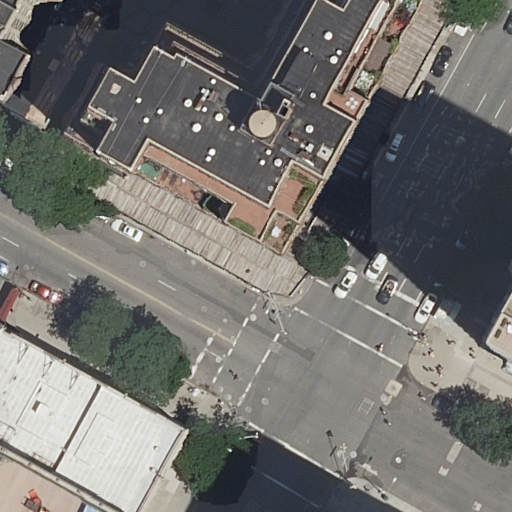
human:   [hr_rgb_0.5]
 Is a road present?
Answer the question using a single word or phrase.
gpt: yes

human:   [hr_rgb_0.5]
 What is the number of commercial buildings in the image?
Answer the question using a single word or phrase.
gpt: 0

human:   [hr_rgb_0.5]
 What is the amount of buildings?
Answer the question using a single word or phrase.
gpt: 6

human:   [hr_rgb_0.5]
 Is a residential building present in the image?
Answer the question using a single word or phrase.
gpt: yes

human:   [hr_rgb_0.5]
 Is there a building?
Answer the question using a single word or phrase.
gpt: yes

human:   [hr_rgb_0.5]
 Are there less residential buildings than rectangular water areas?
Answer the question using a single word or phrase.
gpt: no

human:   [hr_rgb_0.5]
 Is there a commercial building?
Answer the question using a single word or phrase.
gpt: no

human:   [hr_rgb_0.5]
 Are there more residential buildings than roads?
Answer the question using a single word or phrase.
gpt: yes

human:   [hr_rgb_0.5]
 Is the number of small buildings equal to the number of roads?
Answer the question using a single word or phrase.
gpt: no

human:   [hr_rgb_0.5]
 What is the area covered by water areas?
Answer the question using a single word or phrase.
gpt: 0m2

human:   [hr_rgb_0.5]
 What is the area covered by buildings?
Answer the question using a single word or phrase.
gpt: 3214m2

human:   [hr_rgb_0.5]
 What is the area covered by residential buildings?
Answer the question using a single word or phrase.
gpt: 3214m2

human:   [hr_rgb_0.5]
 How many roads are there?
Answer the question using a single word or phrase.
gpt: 3

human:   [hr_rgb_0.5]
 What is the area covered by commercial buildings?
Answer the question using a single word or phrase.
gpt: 0m2

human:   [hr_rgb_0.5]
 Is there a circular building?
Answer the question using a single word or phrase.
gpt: no

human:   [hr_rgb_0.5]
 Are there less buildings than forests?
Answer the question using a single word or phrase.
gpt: no

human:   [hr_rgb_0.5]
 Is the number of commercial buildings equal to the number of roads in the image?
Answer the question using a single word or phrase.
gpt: no

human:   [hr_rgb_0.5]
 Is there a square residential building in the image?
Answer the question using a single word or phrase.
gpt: no

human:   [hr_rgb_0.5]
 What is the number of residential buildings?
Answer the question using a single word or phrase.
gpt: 6

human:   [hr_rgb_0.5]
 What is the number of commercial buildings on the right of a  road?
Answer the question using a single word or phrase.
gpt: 0

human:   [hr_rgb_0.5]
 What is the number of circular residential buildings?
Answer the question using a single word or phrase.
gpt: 0

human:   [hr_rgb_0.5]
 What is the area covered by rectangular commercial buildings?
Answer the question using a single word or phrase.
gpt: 0m2

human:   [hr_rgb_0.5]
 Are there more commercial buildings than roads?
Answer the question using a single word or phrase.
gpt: no

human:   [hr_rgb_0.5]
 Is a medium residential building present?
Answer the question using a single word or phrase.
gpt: yes

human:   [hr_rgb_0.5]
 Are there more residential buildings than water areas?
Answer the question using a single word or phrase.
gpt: yes

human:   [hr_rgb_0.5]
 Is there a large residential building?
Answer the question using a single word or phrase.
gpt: yes

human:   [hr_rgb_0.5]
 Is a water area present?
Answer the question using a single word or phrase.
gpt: no

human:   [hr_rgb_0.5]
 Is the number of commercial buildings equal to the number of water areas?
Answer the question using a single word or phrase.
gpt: yes

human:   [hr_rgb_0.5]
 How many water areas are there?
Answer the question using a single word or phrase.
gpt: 0

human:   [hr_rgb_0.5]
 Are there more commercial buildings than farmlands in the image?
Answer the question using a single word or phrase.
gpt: no

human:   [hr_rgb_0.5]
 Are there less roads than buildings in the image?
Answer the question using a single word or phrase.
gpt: yes

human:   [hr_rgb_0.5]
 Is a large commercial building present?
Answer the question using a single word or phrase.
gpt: no

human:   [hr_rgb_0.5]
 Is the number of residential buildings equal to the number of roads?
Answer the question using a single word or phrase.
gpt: no

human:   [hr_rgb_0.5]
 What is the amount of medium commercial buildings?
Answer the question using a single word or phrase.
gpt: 0

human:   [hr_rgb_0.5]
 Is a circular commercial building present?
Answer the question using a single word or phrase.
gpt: no

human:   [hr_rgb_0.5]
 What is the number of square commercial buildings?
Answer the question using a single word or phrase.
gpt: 0

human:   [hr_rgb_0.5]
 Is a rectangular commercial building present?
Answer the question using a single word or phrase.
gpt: no

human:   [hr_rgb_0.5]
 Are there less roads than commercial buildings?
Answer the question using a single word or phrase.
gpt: no

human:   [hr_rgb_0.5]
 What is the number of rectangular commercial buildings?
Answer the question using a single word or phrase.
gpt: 0

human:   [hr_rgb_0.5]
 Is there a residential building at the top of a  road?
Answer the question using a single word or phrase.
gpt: yes

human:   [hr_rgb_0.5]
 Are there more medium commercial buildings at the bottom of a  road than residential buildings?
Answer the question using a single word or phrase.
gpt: no

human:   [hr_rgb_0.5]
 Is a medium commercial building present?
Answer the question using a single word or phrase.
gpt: no

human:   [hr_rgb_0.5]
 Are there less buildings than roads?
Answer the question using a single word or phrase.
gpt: no

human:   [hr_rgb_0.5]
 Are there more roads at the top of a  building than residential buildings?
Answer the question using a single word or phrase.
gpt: no

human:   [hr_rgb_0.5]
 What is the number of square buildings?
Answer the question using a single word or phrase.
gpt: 0

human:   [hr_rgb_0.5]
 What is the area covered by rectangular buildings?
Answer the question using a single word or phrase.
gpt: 728m2

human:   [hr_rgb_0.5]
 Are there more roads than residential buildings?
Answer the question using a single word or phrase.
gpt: no

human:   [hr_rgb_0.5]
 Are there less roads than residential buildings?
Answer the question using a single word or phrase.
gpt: yes

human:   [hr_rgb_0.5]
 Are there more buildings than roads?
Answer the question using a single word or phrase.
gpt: yes

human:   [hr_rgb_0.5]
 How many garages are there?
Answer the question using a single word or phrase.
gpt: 0

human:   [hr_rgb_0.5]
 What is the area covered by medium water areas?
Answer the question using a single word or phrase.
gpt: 0m2

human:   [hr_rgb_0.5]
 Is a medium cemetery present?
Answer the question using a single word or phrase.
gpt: no

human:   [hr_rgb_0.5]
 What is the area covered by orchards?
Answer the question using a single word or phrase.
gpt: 0m2

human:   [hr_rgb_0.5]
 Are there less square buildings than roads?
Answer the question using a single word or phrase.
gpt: yes

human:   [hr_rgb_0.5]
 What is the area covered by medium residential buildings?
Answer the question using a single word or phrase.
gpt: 1300m2

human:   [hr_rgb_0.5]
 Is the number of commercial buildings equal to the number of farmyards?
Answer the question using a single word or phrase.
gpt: yes

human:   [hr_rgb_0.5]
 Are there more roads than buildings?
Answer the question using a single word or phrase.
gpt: no

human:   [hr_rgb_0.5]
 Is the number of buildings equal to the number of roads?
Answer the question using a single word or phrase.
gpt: no

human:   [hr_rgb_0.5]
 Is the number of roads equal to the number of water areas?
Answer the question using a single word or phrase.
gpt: no

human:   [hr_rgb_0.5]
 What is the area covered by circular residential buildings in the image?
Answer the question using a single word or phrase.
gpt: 0m2

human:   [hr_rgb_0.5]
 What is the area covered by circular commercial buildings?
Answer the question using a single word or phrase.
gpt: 0m2

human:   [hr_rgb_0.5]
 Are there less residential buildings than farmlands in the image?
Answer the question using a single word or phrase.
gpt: no

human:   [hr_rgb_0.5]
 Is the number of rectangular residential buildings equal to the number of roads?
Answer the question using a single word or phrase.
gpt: yes

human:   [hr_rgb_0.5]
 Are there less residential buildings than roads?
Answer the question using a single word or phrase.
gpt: no